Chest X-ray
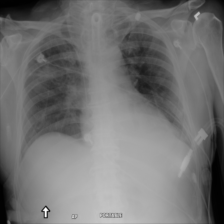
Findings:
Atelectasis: negative
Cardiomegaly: negative
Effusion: negative
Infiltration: negative
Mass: negative
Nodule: negative
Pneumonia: negative
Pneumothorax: negative
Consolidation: positive
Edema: positive
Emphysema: negative
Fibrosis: negative
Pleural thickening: negative
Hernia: negative